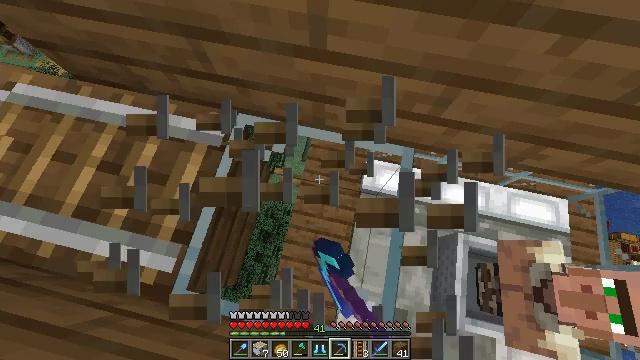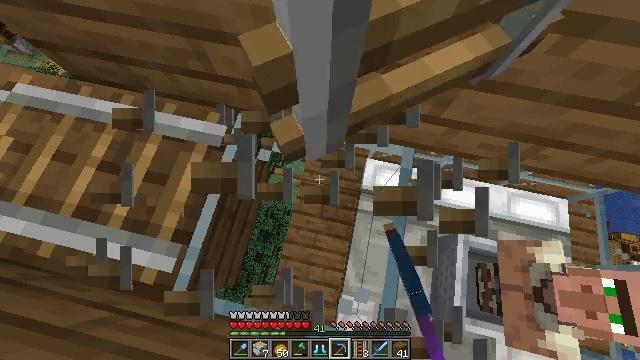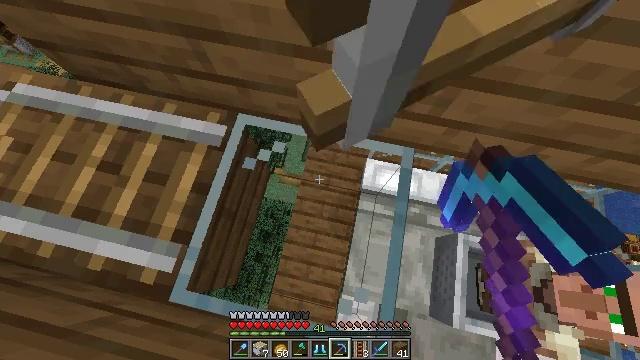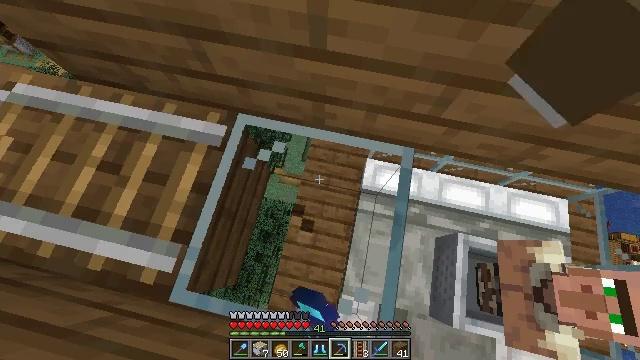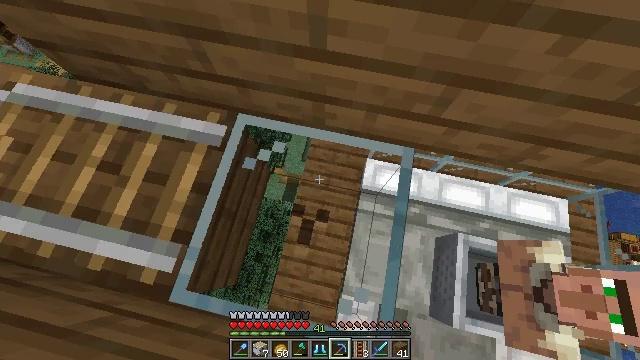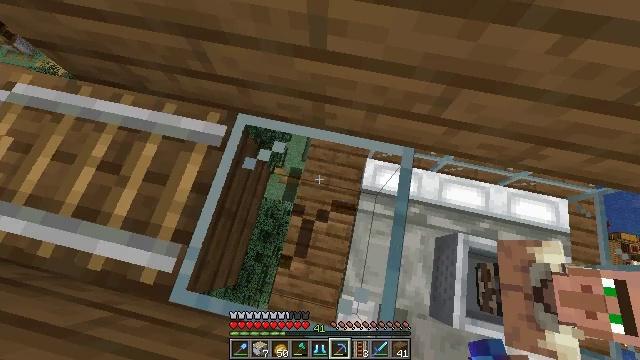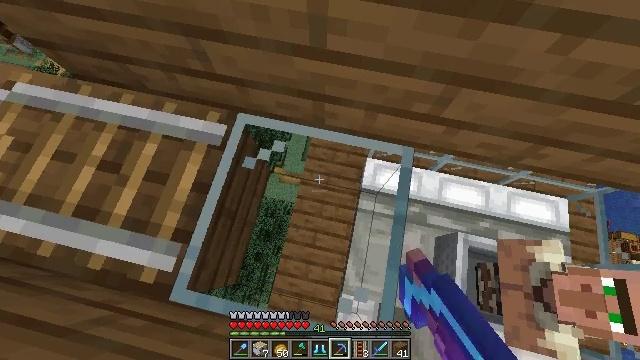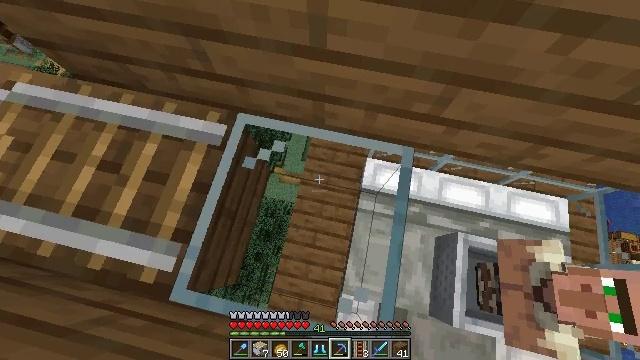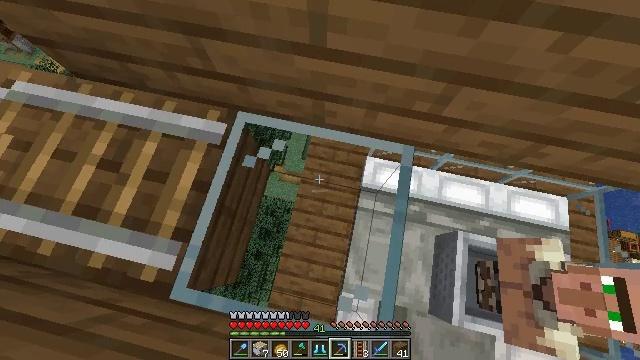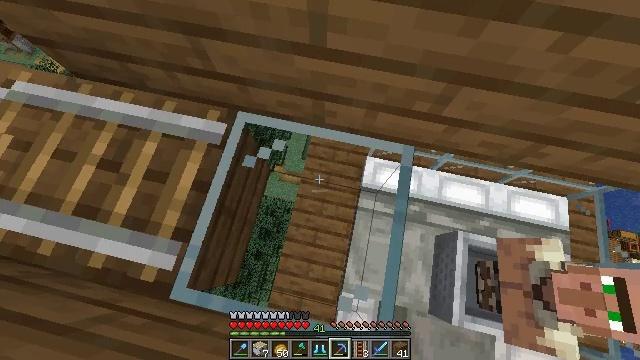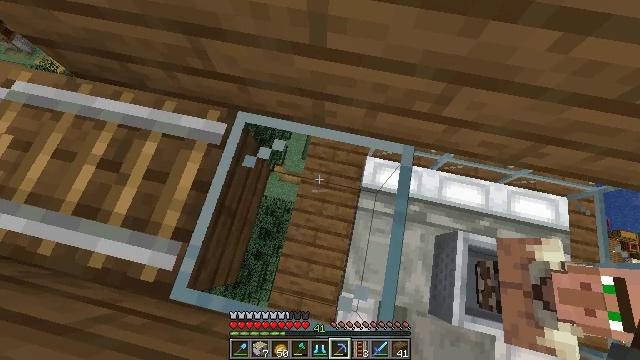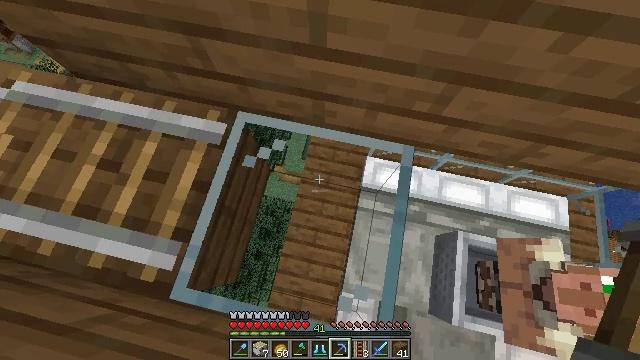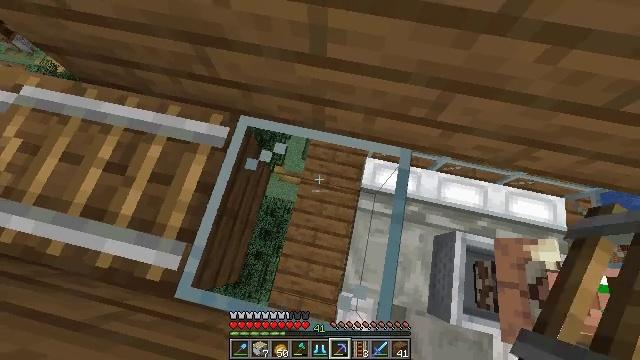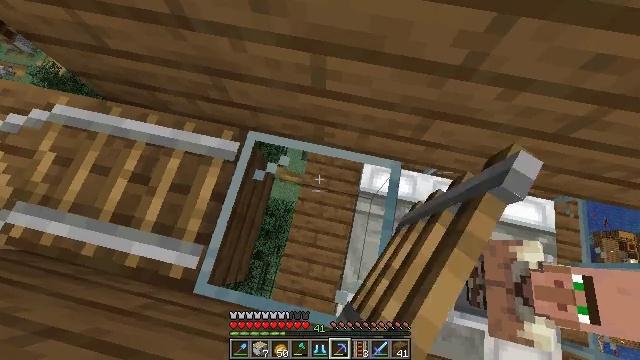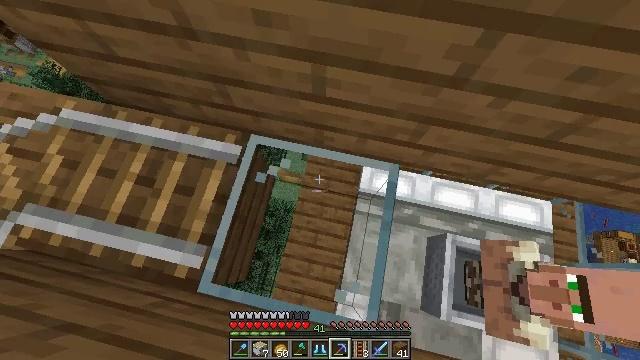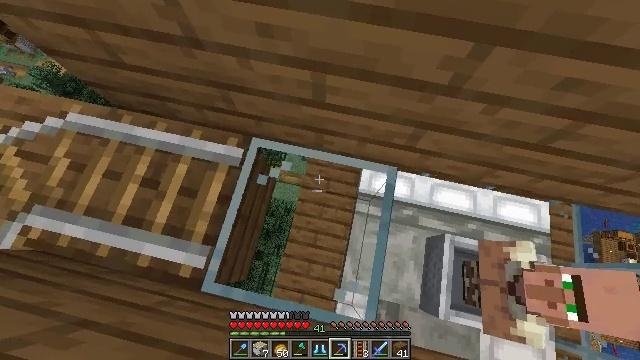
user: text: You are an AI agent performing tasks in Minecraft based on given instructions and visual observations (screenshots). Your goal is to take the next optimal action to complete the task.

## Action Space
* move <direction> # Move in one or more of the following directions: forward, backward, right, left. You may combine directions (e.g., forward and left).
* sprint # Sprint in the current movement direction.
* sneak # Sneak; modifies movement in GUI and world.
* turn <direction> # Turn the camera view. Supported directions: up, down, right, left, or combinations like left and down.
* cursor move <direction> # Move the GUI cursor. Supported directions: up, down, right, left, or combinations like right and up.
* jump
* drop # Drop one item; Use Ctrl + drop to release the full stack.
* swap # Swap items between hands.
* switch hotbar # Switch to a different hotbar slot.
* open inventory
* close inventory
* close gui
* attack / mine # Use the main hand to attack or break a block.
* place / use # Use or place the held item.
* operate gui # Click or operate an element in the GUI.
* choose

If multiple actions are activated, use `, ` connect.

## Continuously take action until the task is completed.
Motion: motion action
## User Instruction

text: Break the glass block.
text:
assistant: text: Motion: sneak, attack / mine
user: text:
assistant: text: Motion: sneak, attack / mine
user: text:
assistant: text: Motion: sneak, attack / mine
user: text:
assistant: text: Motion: sneak, attack / mine
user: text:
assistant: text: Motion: sneak, attack / mine
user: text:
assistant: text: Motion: sneak
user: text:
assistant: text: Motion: sneak
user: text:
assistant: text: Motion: sneak
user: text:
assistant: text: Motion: sneak
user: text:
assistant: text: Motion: sneak
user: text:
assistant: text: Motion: no_op
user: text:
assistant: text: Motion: no_op
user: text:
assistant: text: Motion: no_op
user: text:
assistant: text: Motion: no_op
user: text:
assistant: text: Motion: no_op
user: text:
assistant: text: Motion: no_op
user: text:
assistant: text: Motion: attack / mine
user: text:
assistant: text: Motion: attack / mine
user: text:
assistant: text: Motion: attack / mine
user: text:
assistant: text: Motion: attack / mine
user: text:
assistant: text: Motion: attack / mine
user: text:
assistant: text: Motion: attack / mine
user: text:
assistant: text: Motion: attack / mine
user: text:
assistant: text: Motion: attack / mine
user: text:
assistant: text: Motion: attack / mine
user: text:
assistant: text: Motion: attack / mine
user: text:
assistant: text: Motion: attack / mine
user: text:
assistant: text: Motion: attack / mine
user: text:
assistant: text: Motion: turn right
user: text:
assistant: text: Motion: no_op